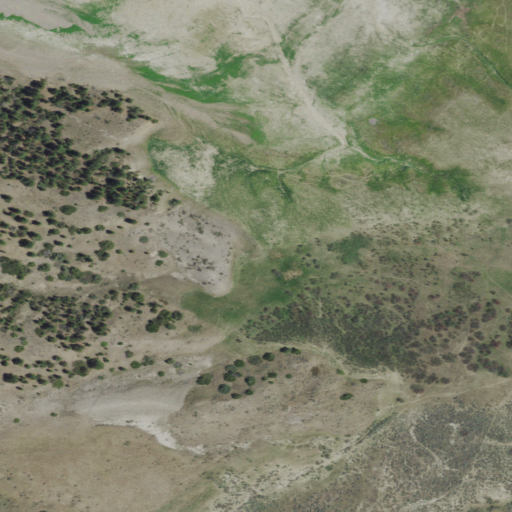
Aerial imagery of valley in Montana named South Getaway Coulee containing herbaceous wetlands, shrub, evergreen forest, grassland, woody wetlands, and barren land